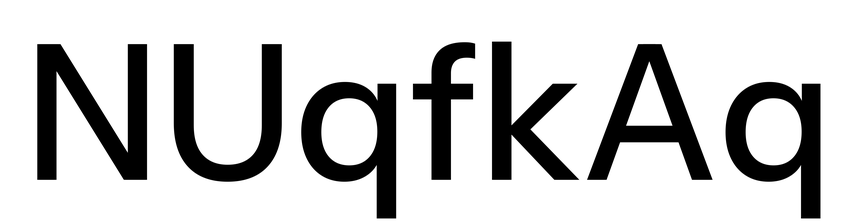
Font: InstrumentSans_Medium